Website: bh-photo
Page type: cart
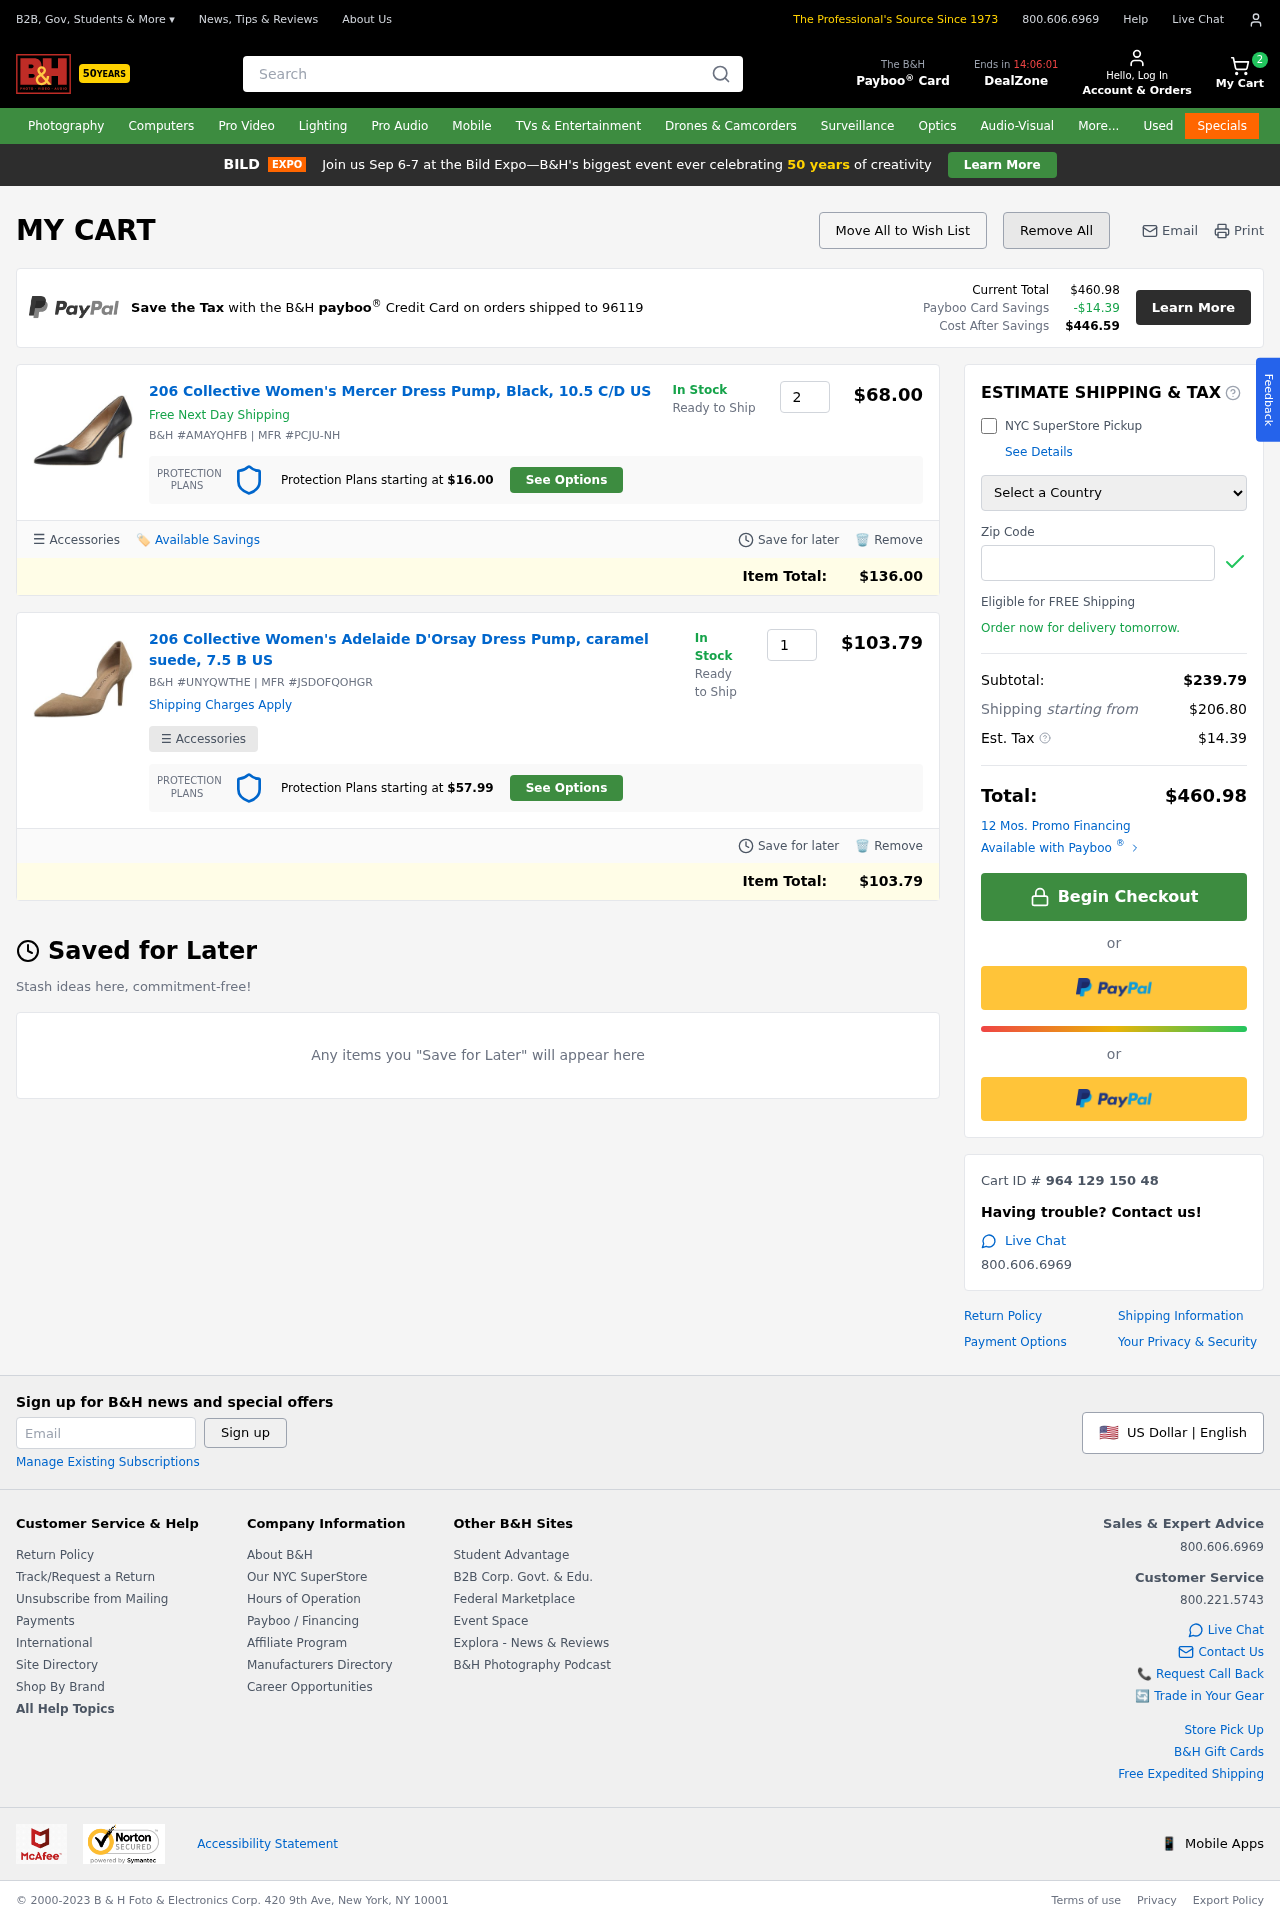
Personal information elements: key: PII_COUNTRY
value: United States
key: PII_POSTCODE
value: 96119
Product elements: key: PRODUCT1_NAME
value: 206 Collective Women's Mercer Dress Pump, Black, 10.5 C/D US
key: PRODUCT1_PRICE
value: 68
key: PRODUCT1_QUANTITY
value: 2
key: PRODUCT2_NAME
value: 206 Collective Women's Adelaide D'Orsay Dress Pump, caramel suede, 7.5 B US
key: PRODUCT2_PRICE
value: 103.79
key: PRODUCT2_QUANTITY
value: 1
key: PRODUCT1_ITEM_TOTAL
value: $136.00
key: PRODUCT2_ITEM_TOTAL
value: $103.79
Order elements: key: ORDER_NUM_ITEMS
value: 2
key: ORDER_TOTAL
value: $460.98
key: ORDER_TAX
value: -$14.39
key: ORDER_TAX
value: $14.39
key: ORDER_TOTAL_AFTER_SAVINGS
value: $446.59
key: ORDER_SUBTOTAL
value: $239.79
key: ORDER_SHIPPING_COST
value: $206.80
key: ORDER_ID
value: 964 129 150 48
Search elements: key: HEADER_SEARCH
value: Search